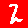
Digit: 2